Question: I am making the preference screen for my app. Inside the preference screen, I have a ListPreference to "Spread the word" about the app. However, I don't want the radio buttons there. I want the whole dialog seem as if it is a list of things the user can do, and the user would select one option from the menu which will be executed. How do I do it? I am new to Android, coming from iOS background.
Thanks in advance!

I have this in my pref_settings.xml.
'''
<PreferenceCategory
android:key="pref_key_tell_friends"
android:title="@string/pref_header_tell_friends" >
<ListPreference
android:entries="@array/spread_the_word"
android:entryValues="@array/spread_the_word"
android:key="pref_key_spread"
android:title="@string/pref_title_spread" />
</PreferenceCategory>
'''
and this the fragment I'm loading in my activity --
'''
public static class SettingsFragment extends PreferenceFragment {
@Override
public void onCreate(Bundle savedInstanceState) {
super.onCreate(savedInstanceState);
// Load the preferences from an XML resource
addPreferencesFromResource(R.xml.pref_settings);
}
}
'''
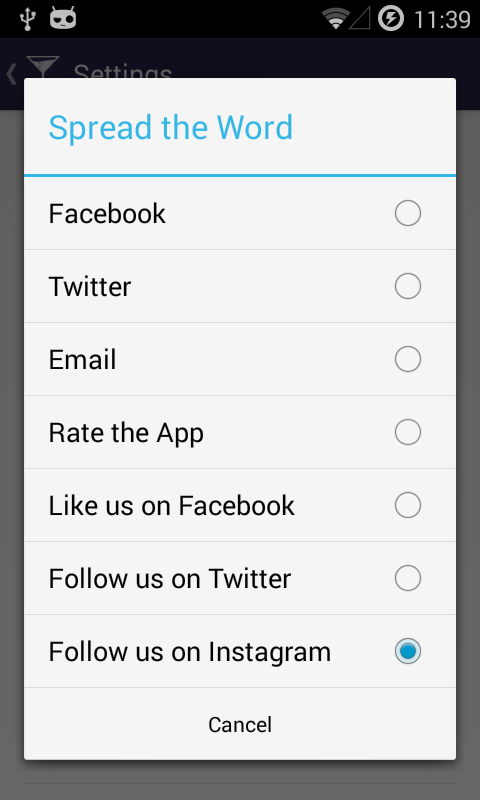
Answer: A preference works just like any button when it is specified as a 'Preference' in the XML, instead of a 'ListPreference', or any other type. So, I just added a listener to the preference, and opened an 'AlertDialog' in the listener. Here's the code --
'''
public static class SettingsFragment extends PreferenceFragment {
@Override
public void onCreate(Bundle savedInstanceState) {
super.onCreate(savedInstanceState);
// Load the preferences from an XML resource
addPreferencesFromResource(R.xml.pref_settings);
Preference myPref = (Preference) findPreference("pref_key_spread");
myPref.setOnPreferenceClickListener(new OnPreferenceClickListener() {
public boolean onPreferenceClick(Preference preference) {
createListPreferenceDialog();
return false;
}
});
}
private void createListPreferenceDialog() {
Dialog dialog;
final String[] str = getResources().getStringArray(R.array.spread_the_word);
AlertDialog.Builder b = new AlertDialog.Builder(getActivity());
b.setTitle("Spread the Word");
b.setItems(str, new DialogInterface.OnClickListener() {
@Override
public void onClick(DialogInterface dialog, int position){
Log.I("Clicked the AlertDialog", + str[position]);
}
});
dialog = b.create();
dialog.show();
}
}
'''
And here's the changed XML --
'''
<PreferenceCategory
android:key="pref_key_tell_friends"
android:title="@string/pref_header_tell_friends" >
<Preference
android:key="pref_key_spread"
android:title="@string/pref_title_spread" />
</PreferenceCategory>
'''
Thanks @njzk2 for the pointer.